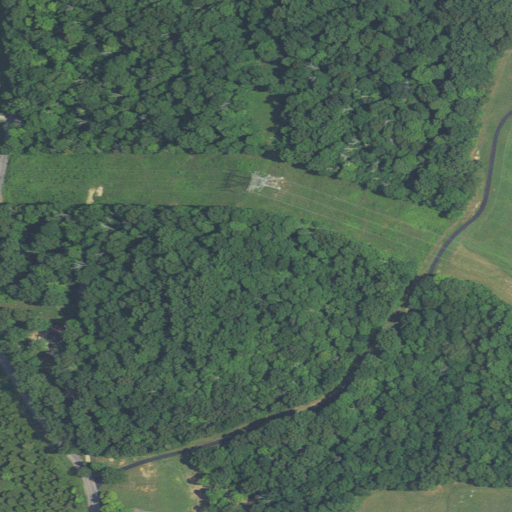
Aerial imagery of mountain in Indiana named Schoolhouse Hill containing deciduous forest, open development, pasture, evergreen forest, and low intensity development